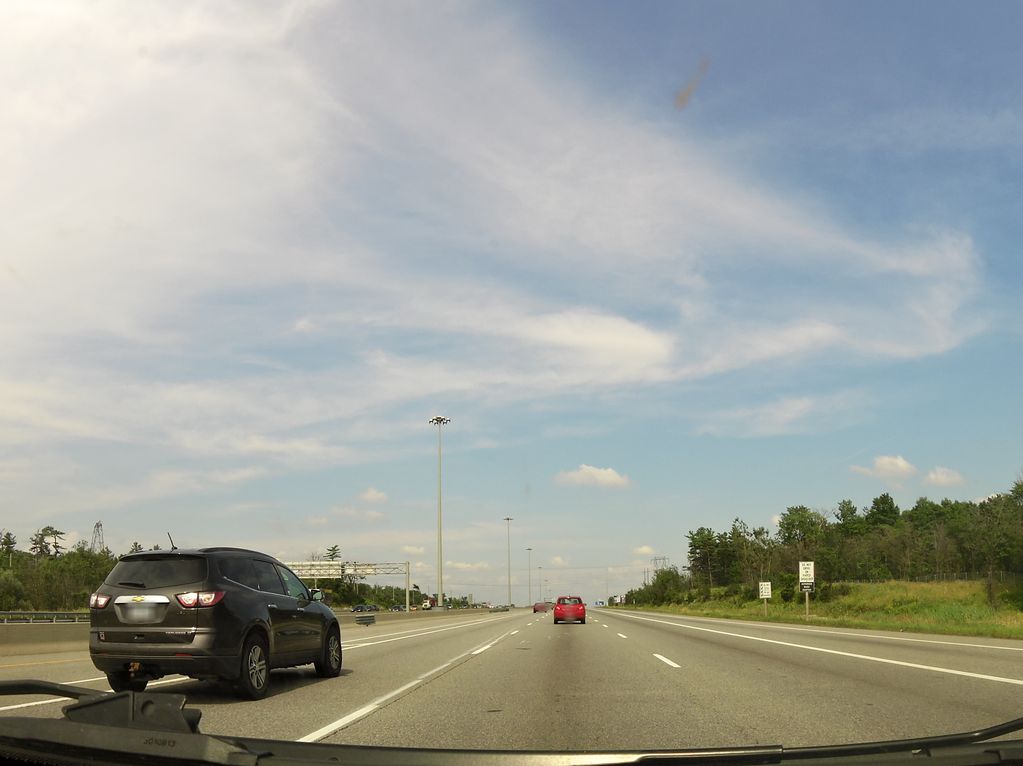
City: ottawa-gatineau